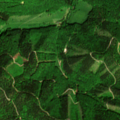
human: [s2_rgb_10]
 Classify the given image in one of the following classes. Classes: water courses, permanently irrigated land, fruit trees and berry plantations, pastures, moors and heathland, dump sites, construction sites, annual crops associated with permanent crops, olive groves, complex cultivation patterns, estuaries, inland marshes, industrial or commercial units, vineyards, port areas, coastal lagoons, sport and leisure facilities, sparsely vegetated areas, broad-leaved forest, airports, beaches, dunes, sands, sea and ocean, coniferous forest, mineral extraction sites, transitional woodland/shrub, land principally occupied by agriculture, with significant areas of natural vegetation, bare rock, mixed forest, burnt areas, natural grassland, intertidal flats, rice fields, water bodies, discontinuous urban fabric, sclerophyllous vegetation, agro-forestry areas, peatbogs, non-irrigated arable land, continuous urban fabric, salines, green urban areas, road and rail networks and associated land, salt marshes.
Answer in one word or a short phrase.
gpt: pastures, broad-leaved forest, coniferous forest, mixed forest